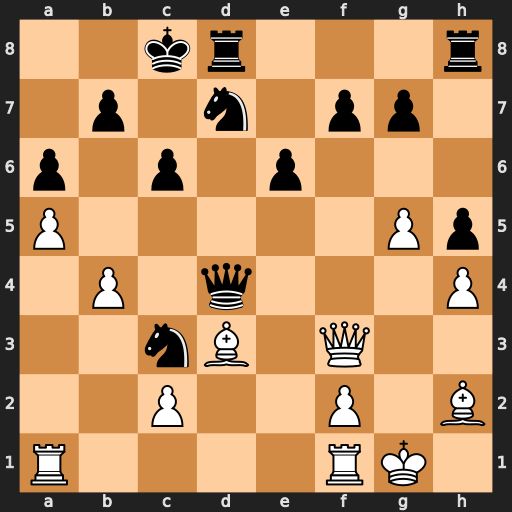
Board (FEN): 2kr3r/1p1n1pp1/p1p1p3/P5Pp/1P1q3P/2nB1Q2/2P2P1B/R4RK1
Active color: w
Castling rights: -
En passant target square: -
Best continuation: Qxc6+ bxc6 Bxa6#